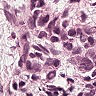
Metastatic tissue present: yes